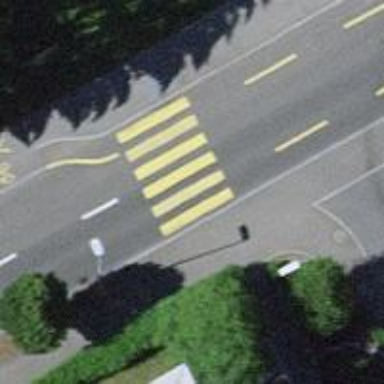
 and sidewalks on both sides of the road."